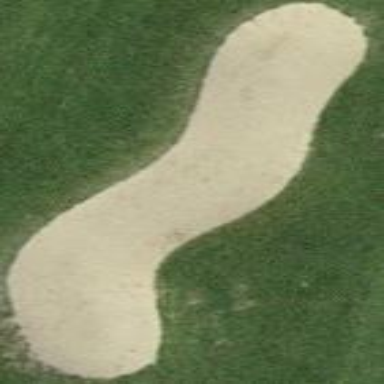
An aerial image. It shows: Bunker on golf course.